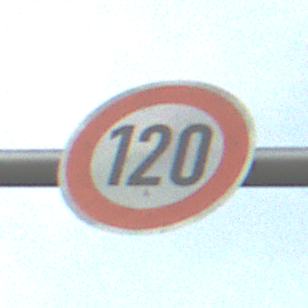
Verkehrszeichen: Geschwindigkeit120
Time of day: MorningAfternoon
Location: Outdoor (Urban)
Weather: PartlyCloudy
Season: NotSpecified
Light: Natural